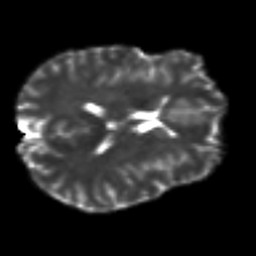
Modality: T2w
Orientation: axial
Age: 37
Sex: female
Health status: ill
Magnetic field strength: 3 T
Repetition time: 9 s
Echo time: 0.093 s